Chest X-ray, PA view. Patient: 56 years old, sex M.
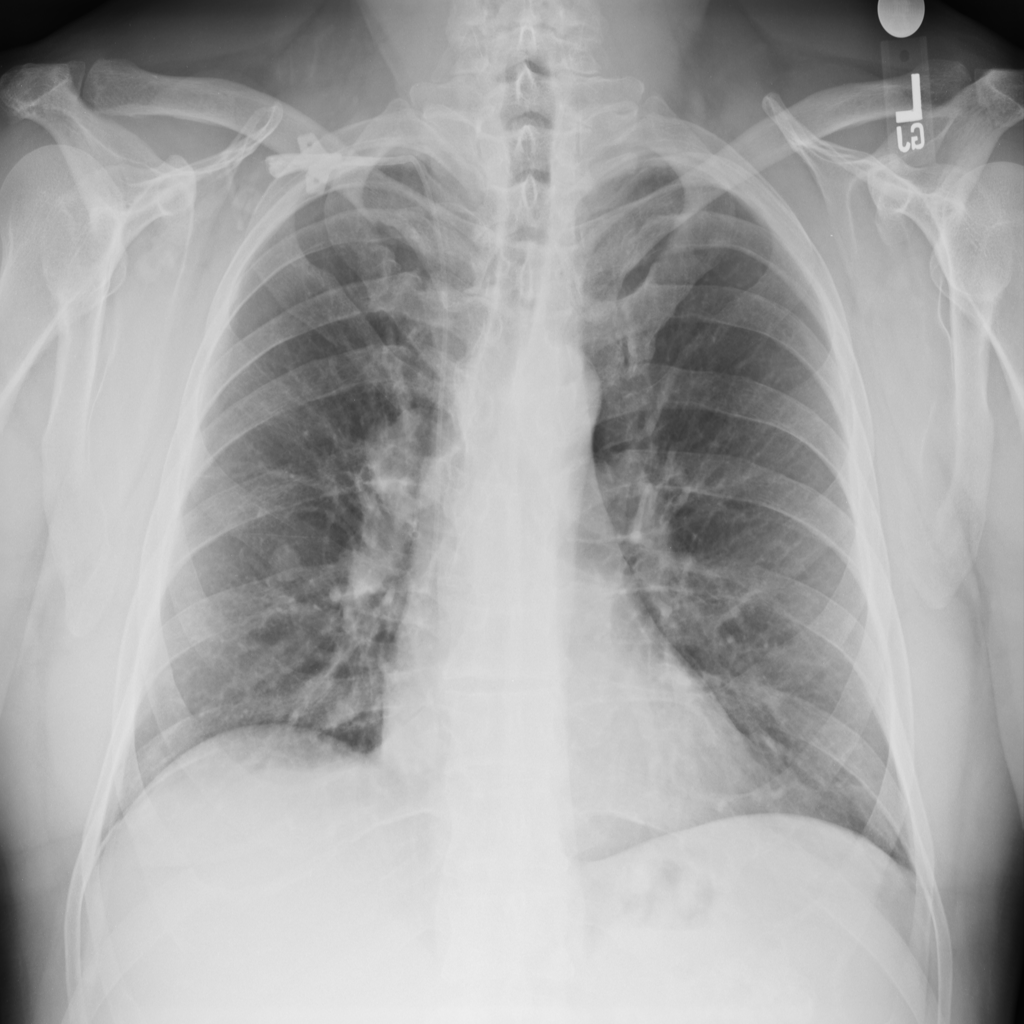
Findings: No Finding